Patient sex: F
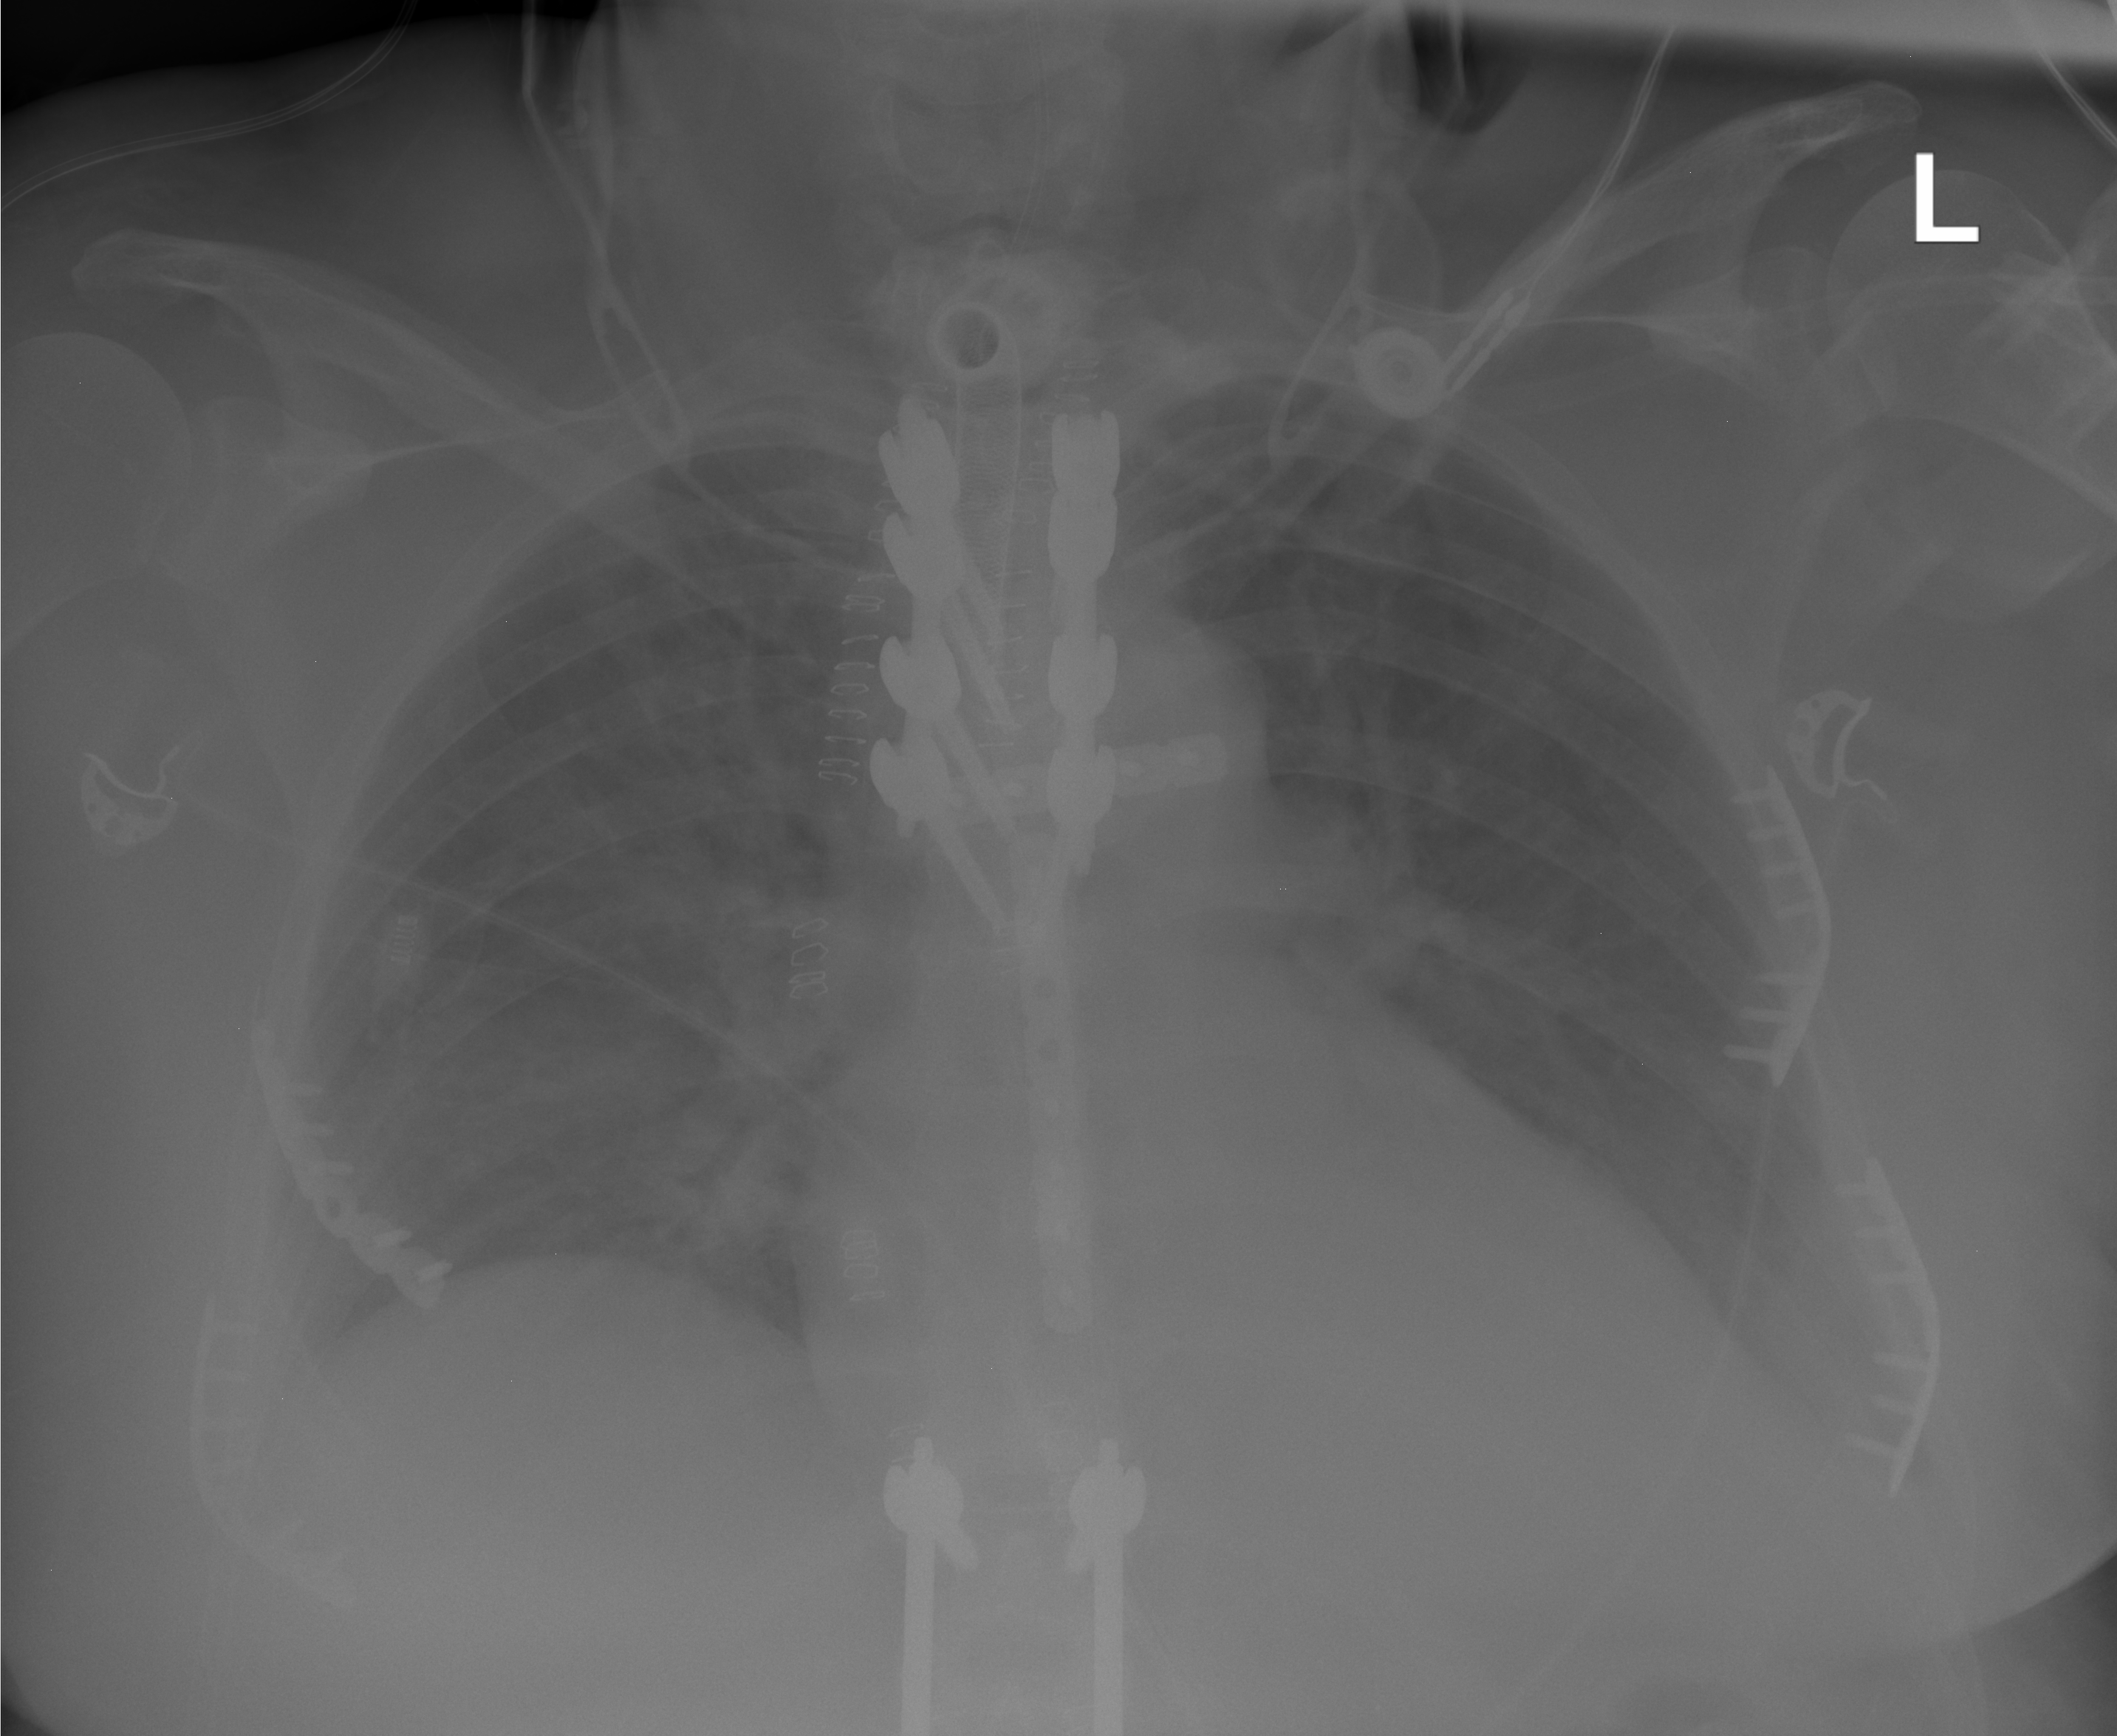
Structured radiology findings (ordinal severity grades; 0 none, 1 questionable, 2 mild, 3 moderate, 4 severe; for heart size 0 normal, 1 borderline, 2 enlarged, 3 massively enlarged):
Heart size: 2
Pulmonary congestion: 2
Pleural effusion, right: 0
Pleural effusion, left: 0
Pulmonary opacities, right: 0
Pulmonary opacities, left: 0
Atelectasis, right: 0
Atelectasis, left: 0